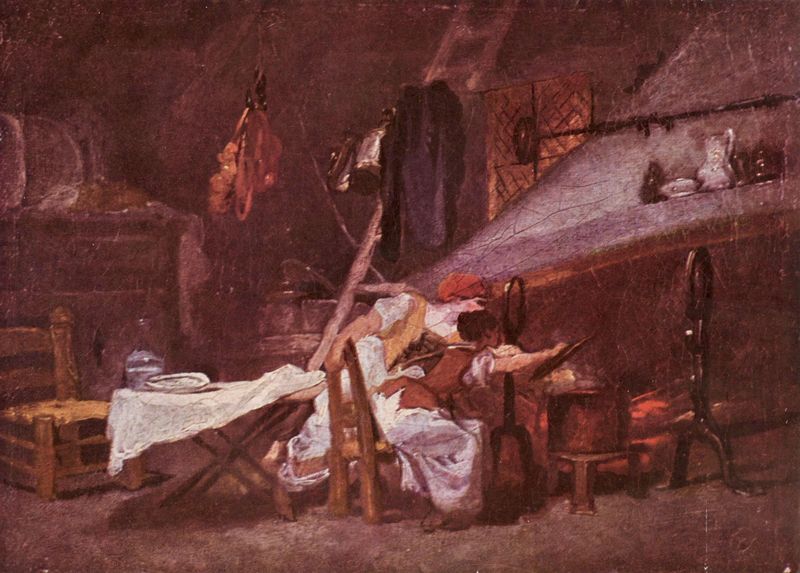
Titel: Am Herd
Künstler: Jean Honoré Fragonard
Standort: Moskva
Institution: The Pushkin State Museum of Fine Arts
Schlagwörter: dunkel, feuer, gemälde, mann, wasser, weiß, frauen, gelb, menschen, mädchen, ocker, sitzen, wäsche, braun, fenster, frau, glas, holz, kleid, kleider, orange, raum, rücken, schwarz, stuhl, stühle, tisch, zimmer, dach, haus, rot, tuch, beige, haube, malerei, rock, flasche, regal, kleidung, schüssel, teller, bild, innenraum, tischdecke, tischtuch, hütte, boden, interieur, realismus, decke, kind, mutter, schräg, arbeit, genre, kamin, ofen, schornstein, kanne, krug, schürze, topf, magd, lehne, zwei, mieder, röcke, lila, violett, weis, schemel, leiter, wohnung, handarbeit, kopftuch, näherinnen, stuhllehne, bedienstete, sticken, laken, weste, waschen, keller, deckel, haken, glut, brett, geschirr, bast, diagonal, karaffe, küche, fensterglas, gitterfenster, mittelalter, korsett, esse, kochen, stange, eimer, kochtopf, dachboden, kessel, spinnen, vorrat, haushalt, feuerstelle, herd, unordnung, wasserkrug, schieflage, schmiede, glaskrug, kochstelle, kohlen, bügelbrett, braus, dachzimmer, bügeln, topfdeckel, mädge, inne, kocchen, ofensims